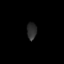
Tissue: lung
Cell type: Epithelial cells
Senescence score: 0.2112
Nuclear area (px): 160
Mean DAPI intensity: 44.475